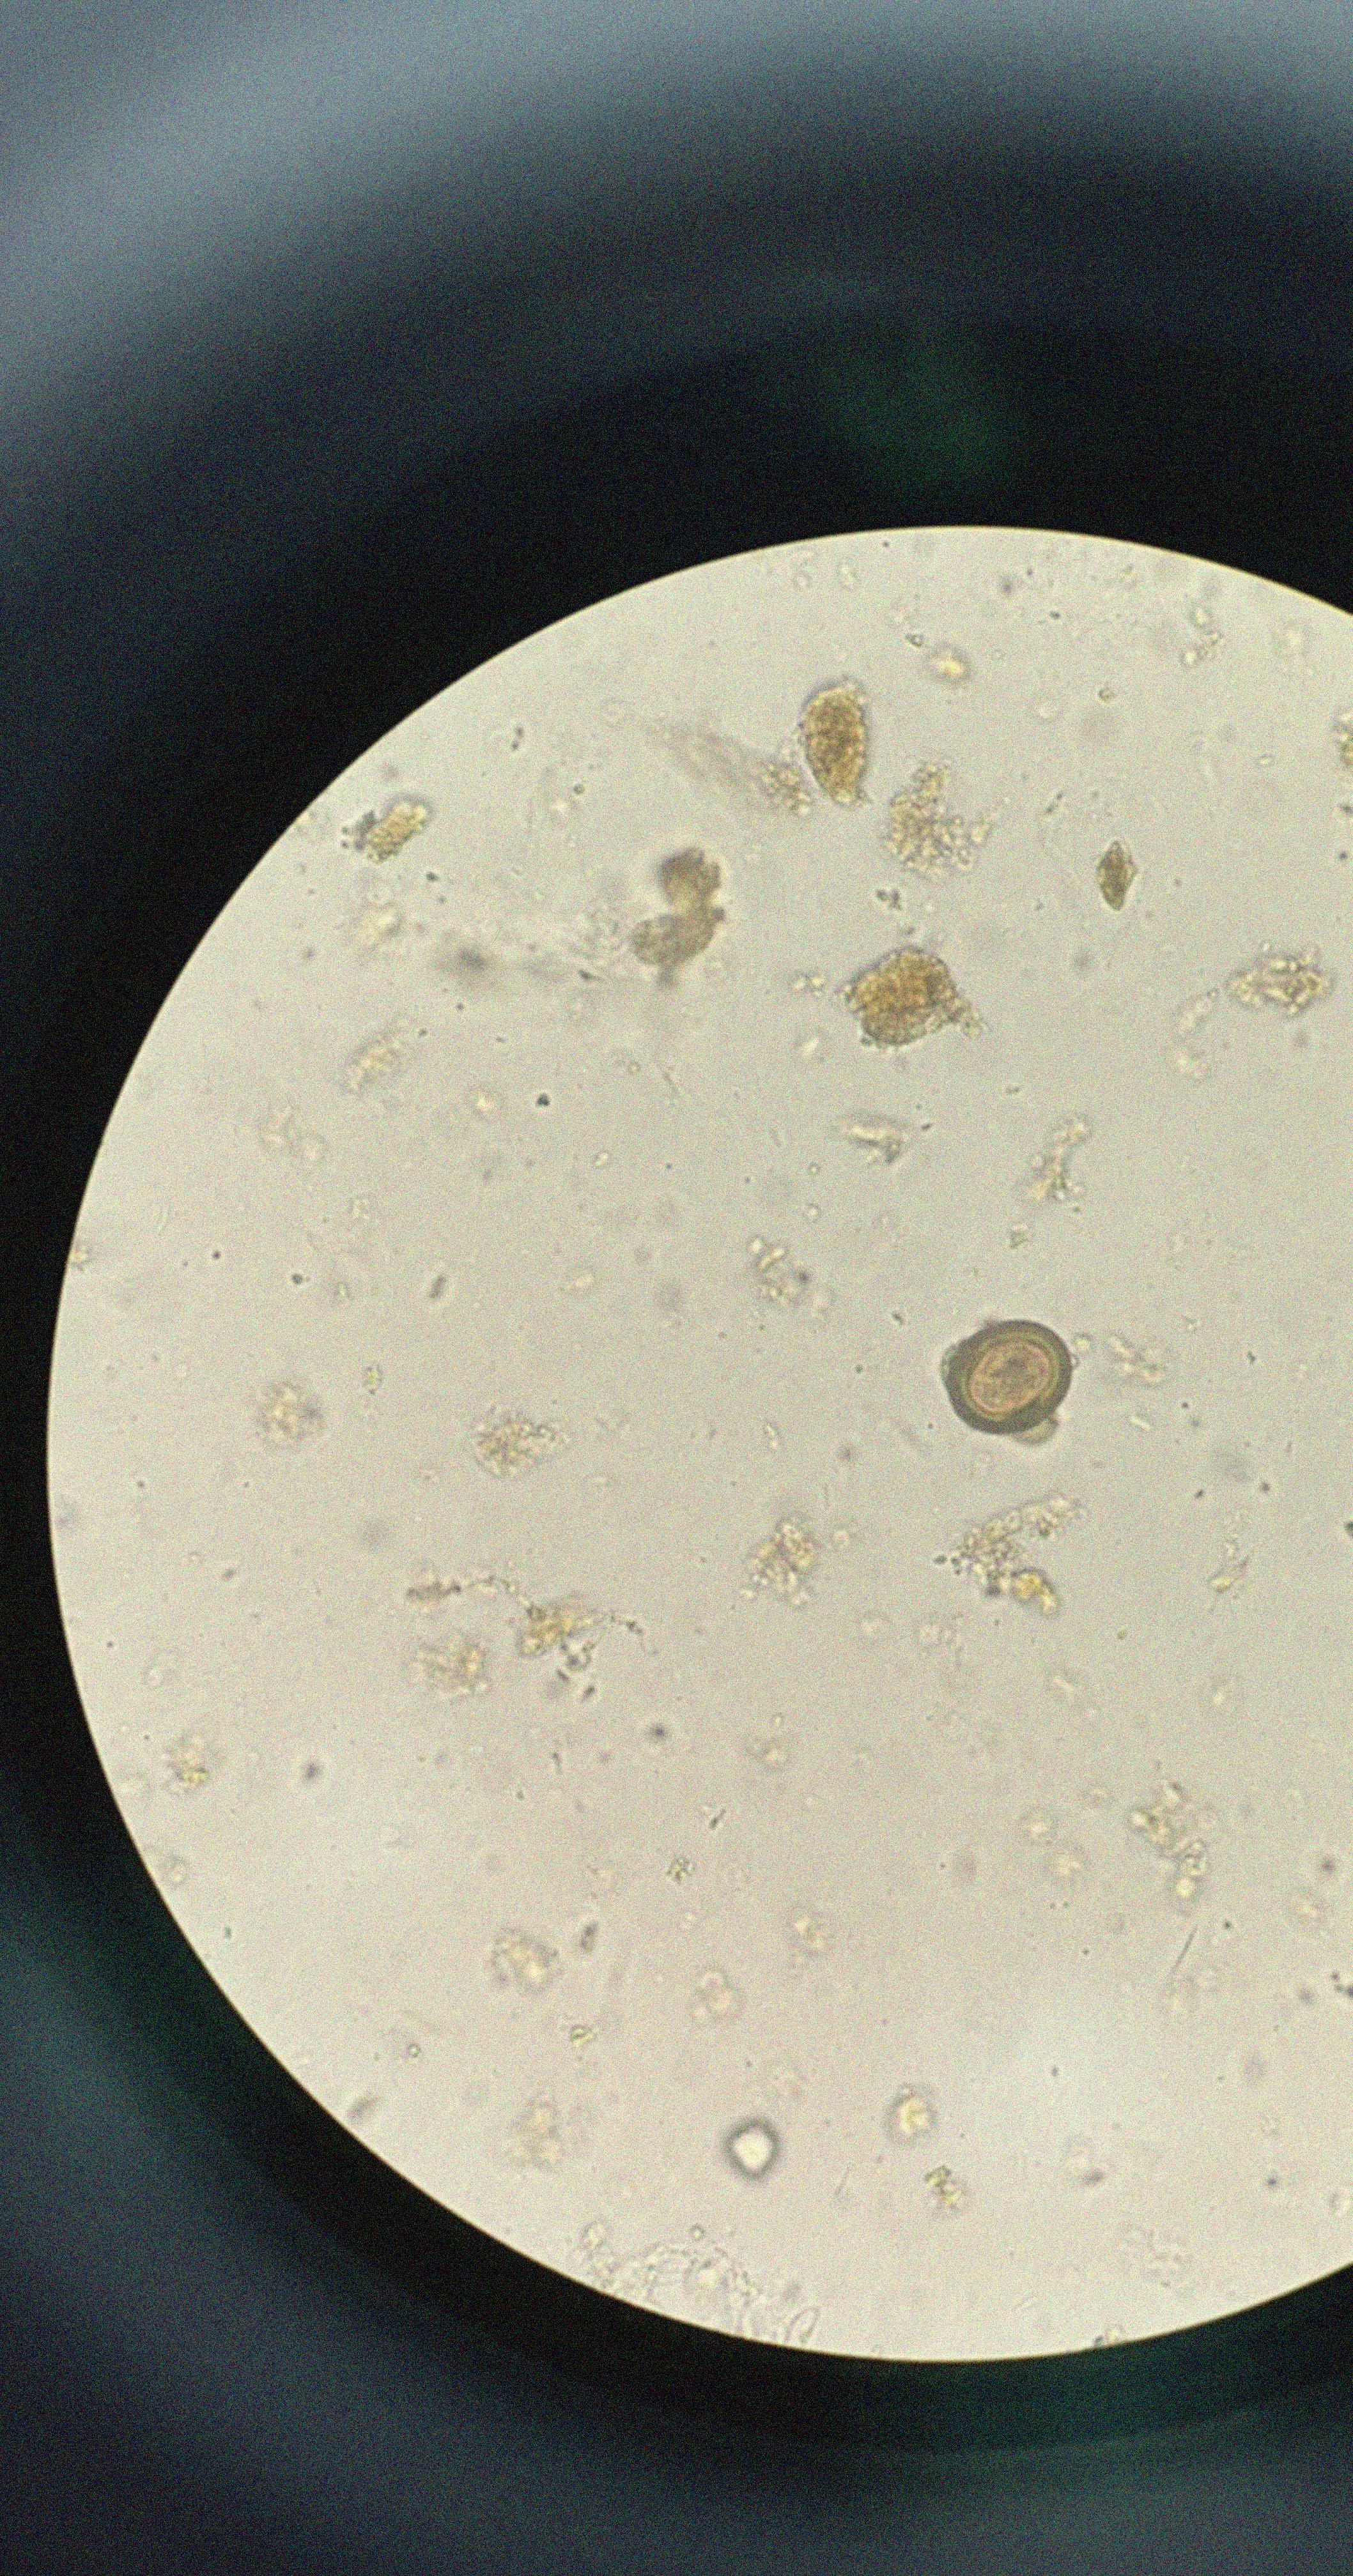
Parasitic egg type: Taenia spp. egg